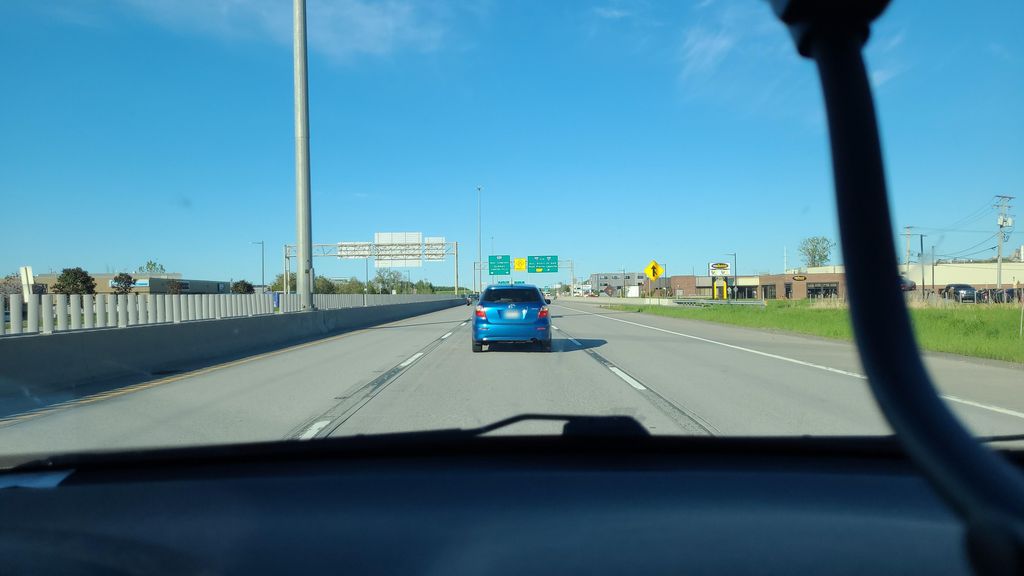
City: quebec_city